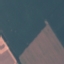
Land use / land cover class: AnnualCrop